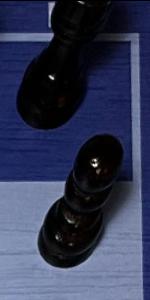
Label: Pawn_Black